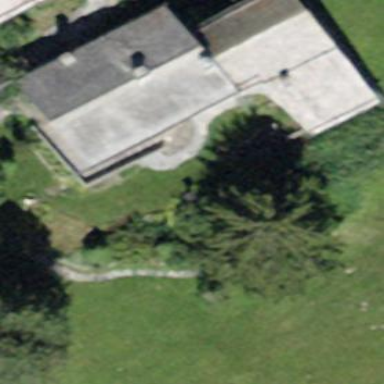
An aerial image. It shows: Building with tiled roof.